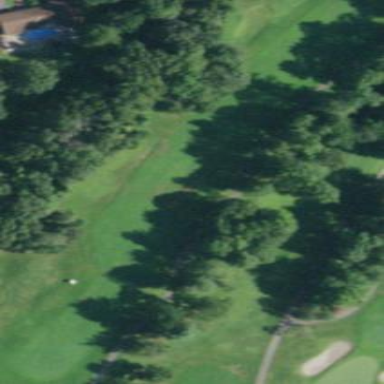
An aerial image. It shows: Grassy area designated as golf fairway.